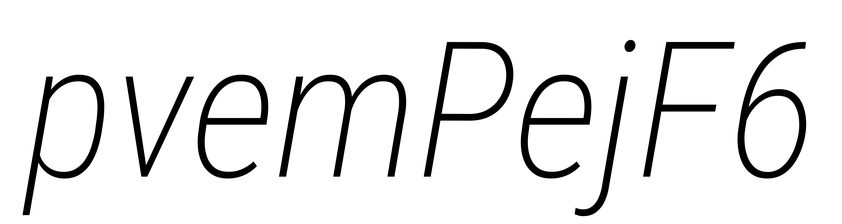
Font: Roboto-Italic_Condensed_ExtraLight_Italic